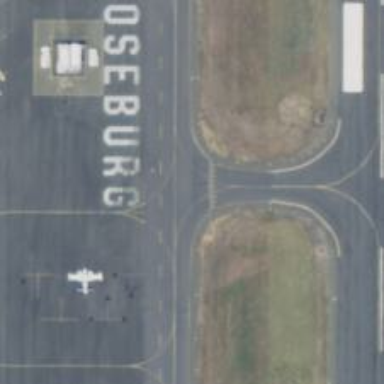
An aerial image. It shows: Image of taxiway at airport.